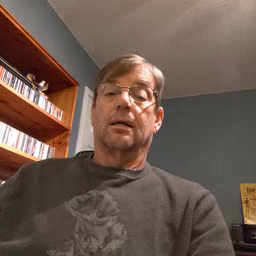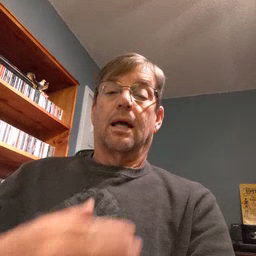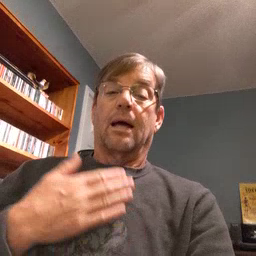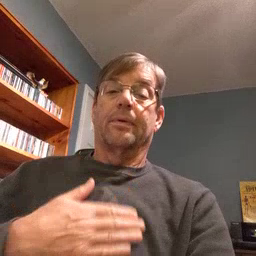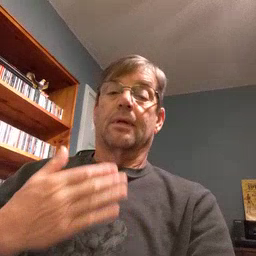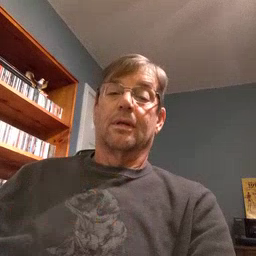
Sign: happy